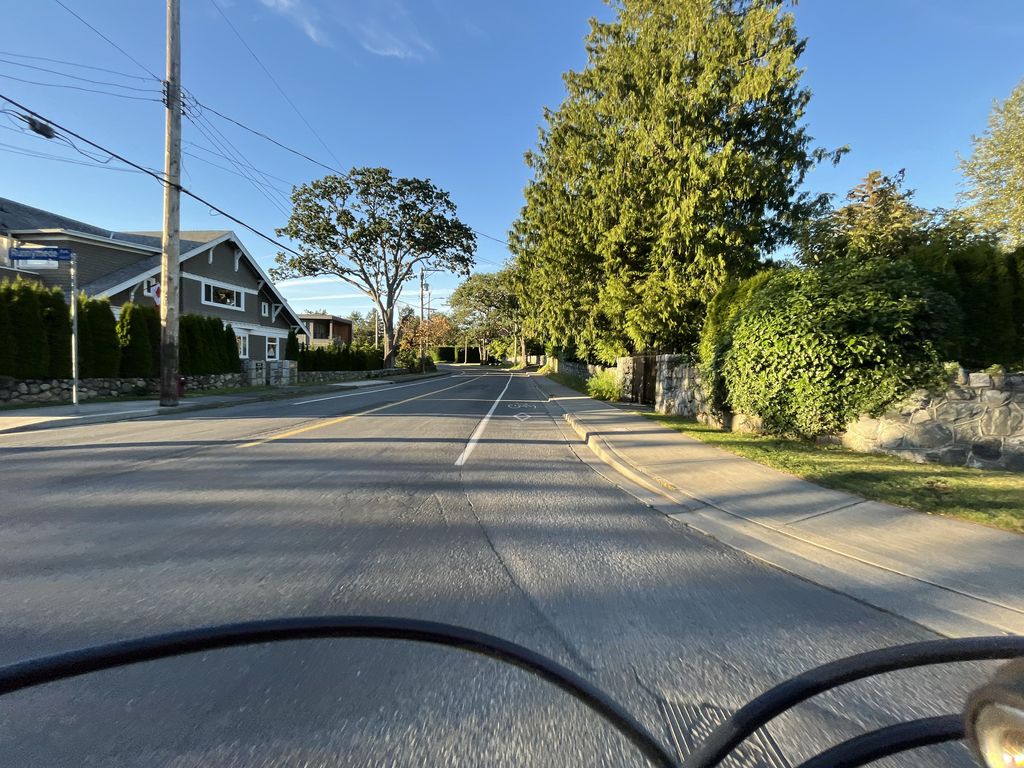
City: victoria